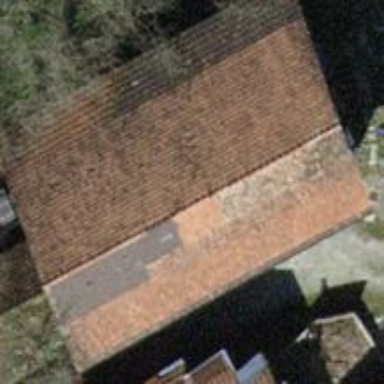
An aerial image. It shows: Shed building.